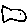
Label: fish